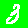
Digit: 3